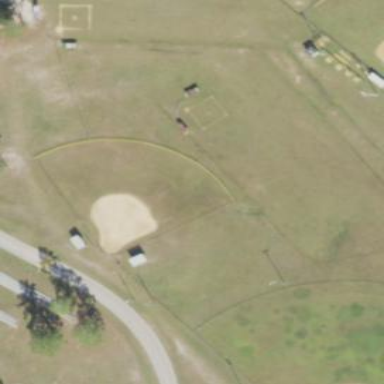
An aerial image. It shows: Baseball pitch for leisure and sports activities.